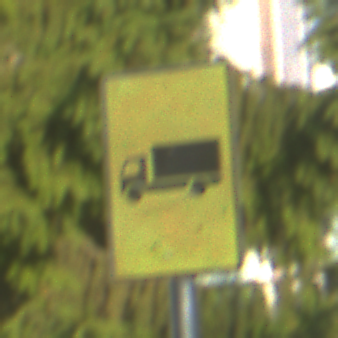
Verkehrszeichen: KFZZulaessigeGesamtmasse3Komma5TOhnePfeilsymbol
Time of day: SunriseSunset
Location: Outdoor (Suburban)
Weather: PartlyCloudy
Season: NotSpecified
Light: Natural